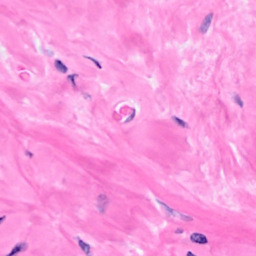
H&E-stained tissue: Breast